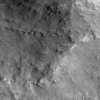
Label: not_dusty